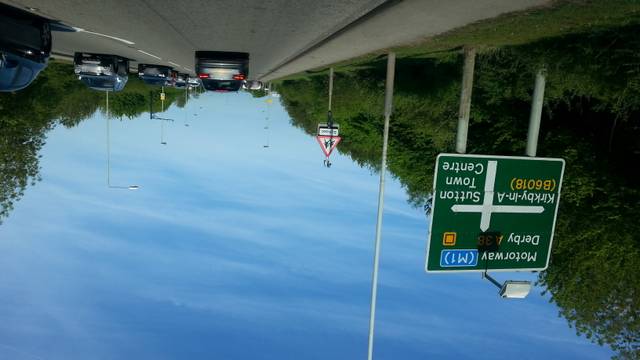
Region: United Kingdom
Coordinates: 53.113, -1.264